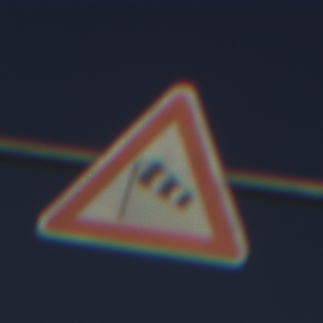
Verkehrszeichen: SeitenwindVonLinks
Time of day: MorningAfternoon
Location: Outdoor (Nature)
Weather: Clear
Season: NotSpecified
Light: Natural